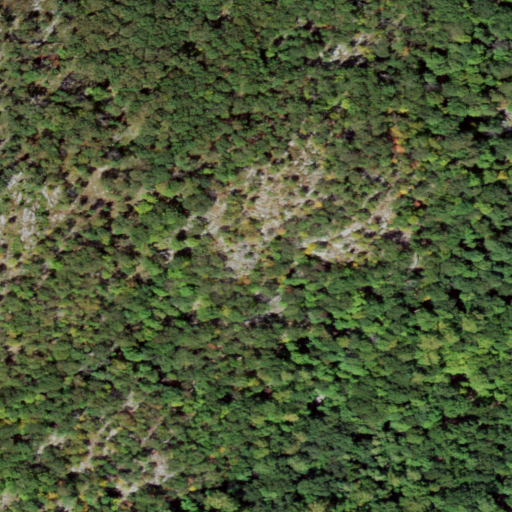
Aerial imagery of mountains in New York named Ramapo Mountains containing only deciduous forest